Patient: sex M, age 70
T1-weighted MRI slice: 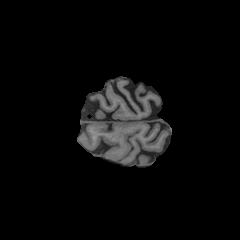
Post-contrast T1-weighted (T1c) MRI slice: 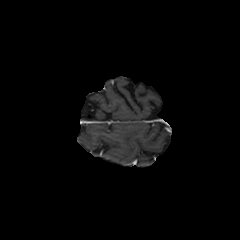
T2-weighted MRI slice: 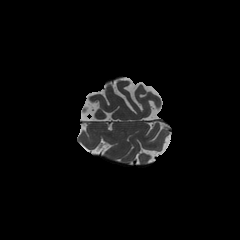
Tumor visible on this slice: no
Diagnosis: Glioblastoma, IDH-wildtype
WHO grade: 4